Interaction volume radius: 5 \u00c5
Interaction volume height: 15 \u00c5
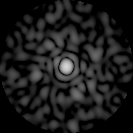
Disorder parameter: 0.8485